Question: I need get id or class from next table, for example, when I click in any div in blue square, get id or class from the table of red square.
If I use this:
'''
$('div').click(function() {
console.log($(this).next().find('table').attr('id));
});
'''
But doesn't work!

'''
<div id="statusServ">
Status ::
<div id="todosTicket" class="colorstatus">Todos</div>
<div id="pendiente" class="colorpendiente colorstatus">Pendiente</div>
<div id="atencion" class="coloratencion colorstatus">En Atencion</div>
<div id="concluido" class="colorconcluido colorstatus">Concluido</div>
<div id="cerrado" class="colorcerrado colorstatus">Cerrado</div> | Acciones ::
</div>
<i>Para visualizar los detalles del ticket, presione sobre la fila deseada.</i>
<table cellspacing="1" id="rBuscarServicio" class="tableResultsSearch tSeguimiento" name="rBuscarServicio">
<thead>
<tr>
<th>#TKMA</th>
<th>CLIENTE</th>
<th>EMPRESA</th>
<th>ING. ASIGNADO</th>
<th>FECHA CREACION</th>
<th>OBSERVACIONES</th>
<th style="display:none;">STATUS</th>
</tr>
</thead>
<tbody>
</tbody>
</table>
'''
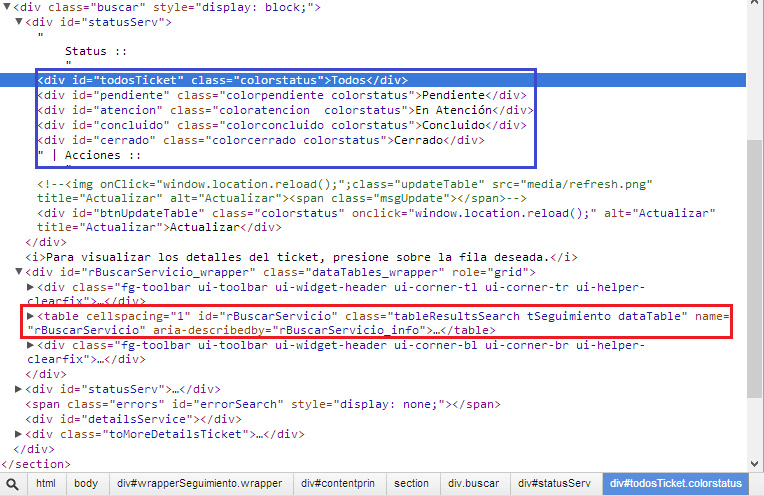
Answer: 'next()' only gets you to the next sibling, which in this case is the next blue '<div/>'.
You have to go up the tree to the '<div/>' that is sibling to the '<div/>' containing the '<table/>'.
In your example, the following should work.
## Fiddle
'''
$('#statusServ').children().click(function(){
console.log(
$(this) // div that was clicked
.parent().parent() // #statusServ
.find('table') // #rBuscarServicio_wrapper
.prop('id') // 'rBuscarServicio'
);
});
'''
Generally it is best to use <URL>
<URL>